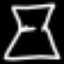
Label: hourglass